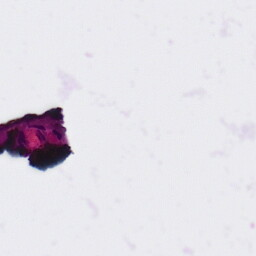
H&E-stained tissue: Ovarian